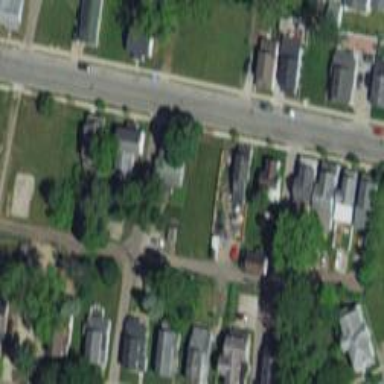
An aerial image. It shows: Alley classified as service road.